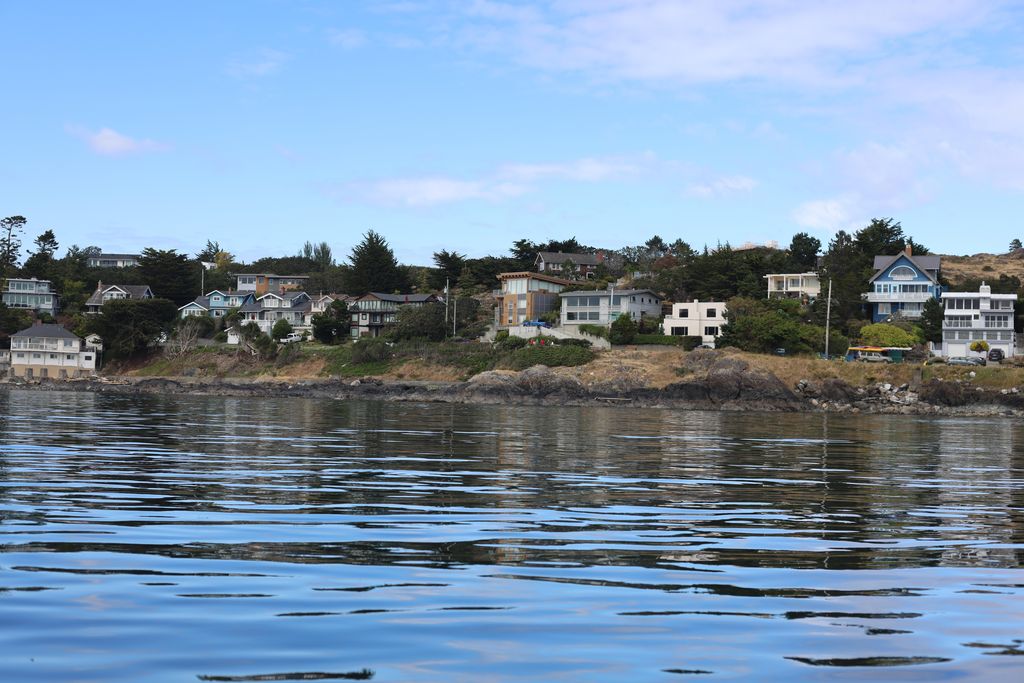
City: victoria